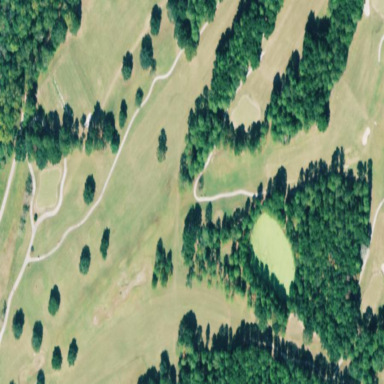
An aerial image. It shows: Grassy area designated as golf fairway.